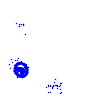
Particle: electron